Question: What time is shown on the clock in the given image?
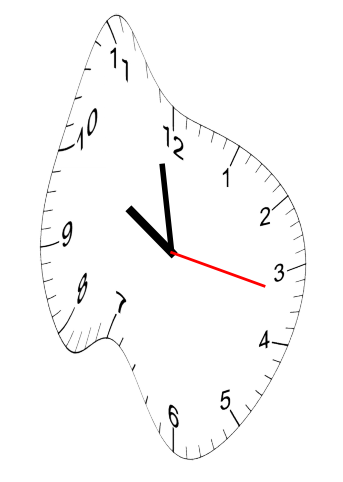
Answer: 09:58:17